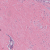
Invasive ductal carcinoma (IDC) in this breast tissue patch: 1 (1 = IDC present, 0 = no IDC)